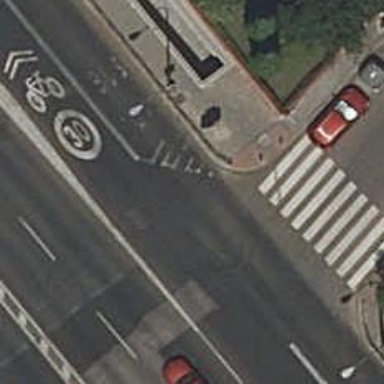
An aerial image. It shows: Road with traffic signals.